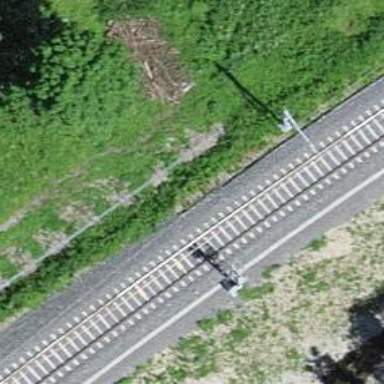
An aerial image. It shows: Railway signal.